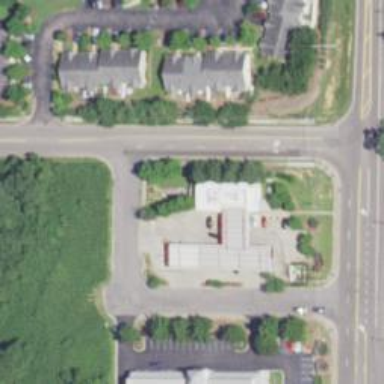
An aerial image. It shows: Convenience shop.